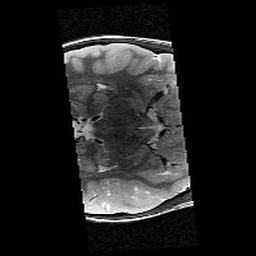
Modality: T2w
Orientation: axial
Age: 9
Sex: male
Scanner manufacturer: siemens
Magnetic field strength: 3 T
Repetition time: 9.23 s
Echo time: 0.067 s